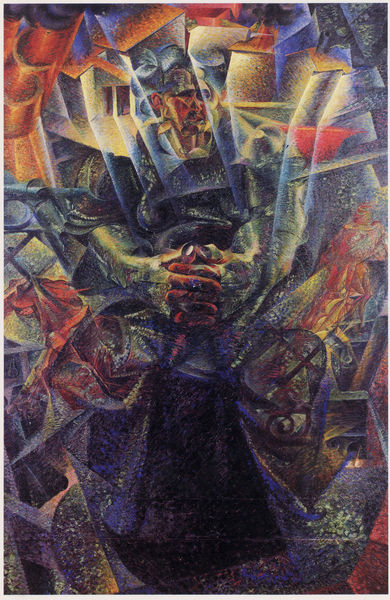
Titel: Materia
Künstler: Umberto Boccioni
Institution: Privatbesitz
Schlagwörter: blau, dunkel, feuer, gemälde, hand, kopf, mann, schatten, weiß, wolken, gelb, grün, kubismus, kubistisch, menschen, sitzen, stadt, bewegung, braun, bunt, fenster, finger, frau, glas, hell, licht, nase, orange, raum, schwarz, szene, dame, haus, rot, expressionismus, malerei, muster, schleife, arme, augen, falten, gesicht, mensch, tod, bild, hände, portrait, häuser, kirche, auge, figur, gewand, sitzend, gesang, person, sängerin, rund, chaos, farbig, düster, italien, abstrakt, farben, modern, farbe, formen, lila, töne, violett, angst, krieg, bischof, blue, conflict, hands, hat, men, oil, papst, people, red, throne, white, window, women, black, dark, dress, face, gefaltet, gold, gray, green, grey, hair, nose, painting, sitting, windows, woman, yellow, streifen, mirror, brown, lichteinfall, knie, klimt, collage, leuchten, futurismus, alter, eckig, strahlen, form, stücke, druck, durcheinander, dynamik, strahl, wirr, beten, franz, ecken, rauten, lichtstrahlen, gefaltete hände, picasso, heaven, man, struggle, priester, building, folded, head, house, houses, roof, death, espressionismus, armor, eyes, schriftrolle, scroll, light, night, zeit, drawing, geln, betend, color, cubist, purple, shadow, mother, mouth, line, battle, quadrat, cross, faces, glass, kuben, movement, storm, farbigkeit, abstract, marc, happy, sunshine, gel, city, human, arms, clothes, malereo, polygon, teile, square, buildings, italian, art, colorful, colors, colourful, pointillism, back, pastel, abstarkt, geometric, franz marc, thunder, abstraction, angles, blue rider, circles, dynamic, eye, forms, futurism, lines, mark, motion, shapes, war, home, horse, fire, fingers, god, chest, symbolisch, figure, boccioni, contemporary, cubism, colour, paint, petrol, spinne, mexico, mask, paket, contrast, zeus, betet, doorway, hande, standing, pray, scary, violence, angry, modern art, praying, angle, skull, russian, modernism, beams, shape, fragment, curves, klobig, farbid, cubistic, cubes, triangle, suffering, aufsplitterung, pointilism, belb, blood, ugly, donkey, bruchdtücke, egrün, facets, folded hands, futurist, hands folded, materia, primary colors, scarry, angular, cubic, fracture, fractured, pieces, wtf, strange, center, destruction, spider, männe gefaltet, sqyare, boccione, boobs, 20th century, diamond, jaw, umberto, paiting, 2, thumbs, neo realism, neoabstract, unique, blues, live, crazy, stained, turmoil, central, primary color, violent, drawin, wrists, lightening, delaunay, non figurative, apstract, facet, tron, hata, bolt, italiain, conflic, handx, regret, rays of light, piccaso, screem, perso, folded hand, red finger, qubismus, gefalteted, non representational